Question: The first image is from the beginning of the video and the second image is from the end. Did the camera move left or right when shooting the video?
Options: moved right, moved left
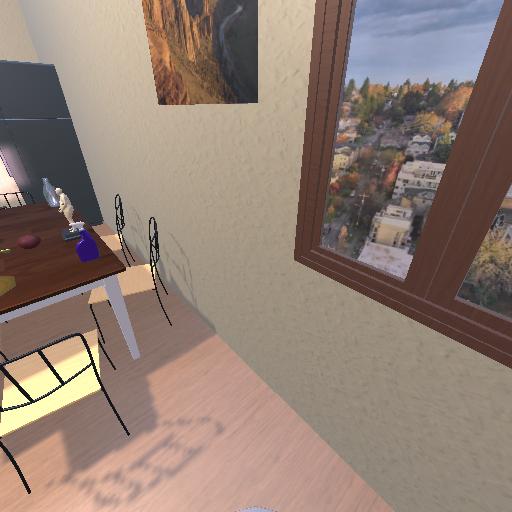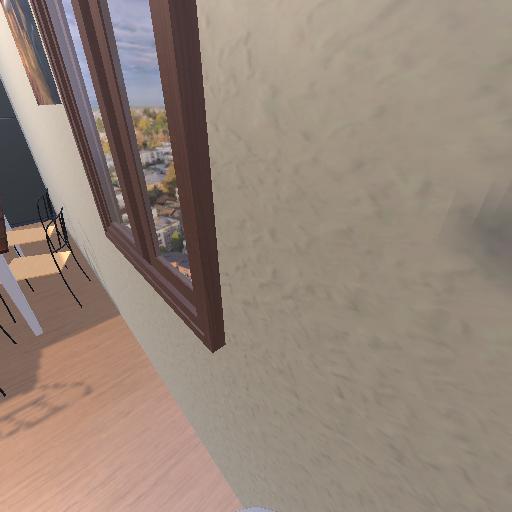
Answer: moved right